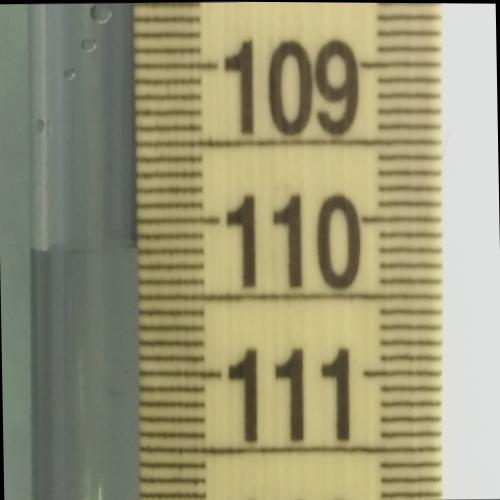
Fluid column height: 110.2 cm